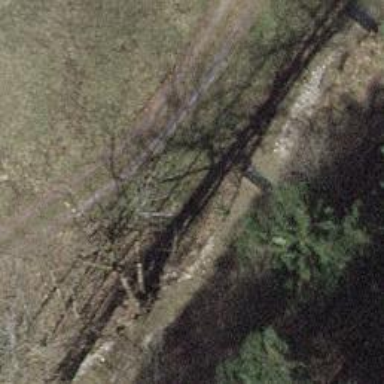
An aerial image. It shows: Path.